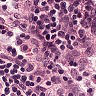
Metastatic tissue present: no